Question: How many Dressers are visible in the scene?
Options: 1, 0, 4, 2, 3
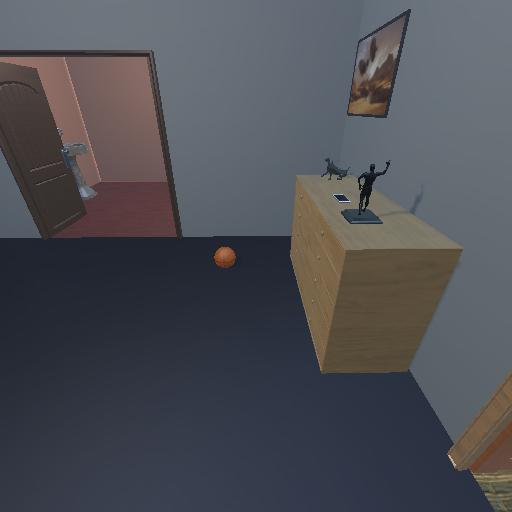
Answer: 1